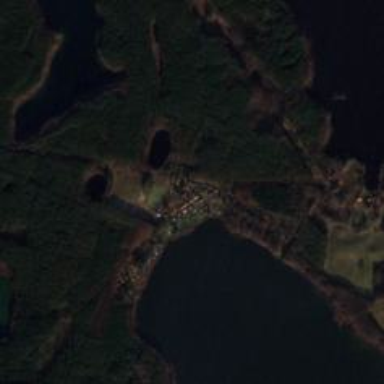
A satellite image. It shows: Small settlement known as hamlet.